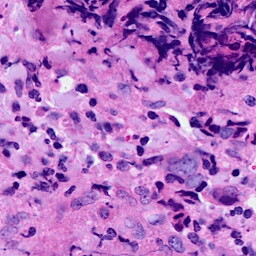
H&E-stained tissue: Breast